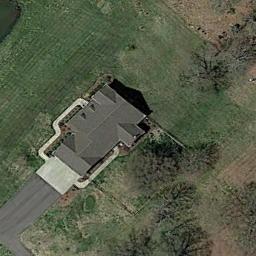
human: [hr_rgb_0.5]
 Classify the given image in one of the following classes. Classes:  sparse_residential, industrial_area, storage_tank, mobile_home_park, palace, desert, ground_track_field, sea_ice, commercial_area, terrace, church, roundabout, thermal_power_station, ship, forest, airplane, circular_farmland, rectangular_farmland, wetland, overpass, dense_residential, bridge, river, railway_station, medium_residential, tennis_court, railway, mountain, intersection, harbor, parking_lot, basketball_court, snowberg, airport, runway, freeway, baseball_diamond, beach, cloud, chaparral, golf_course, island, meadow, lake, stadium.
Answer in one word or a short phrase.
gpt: sparse_residential